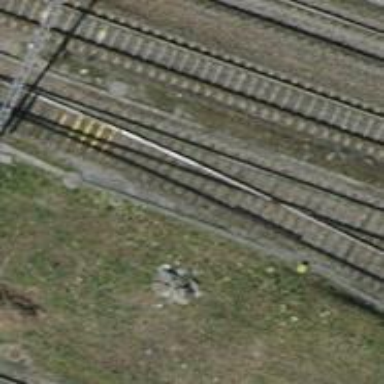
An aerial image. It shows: Railway siding with one electrified track and contact line.